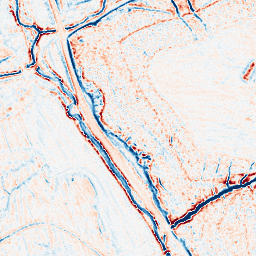
Category: edge_preserving
Decomposition family: bilateral
Decomposition parameters: d: 9
sigma_color: 150
sigma_space: 75
Upsampling method: bspline
Upsampling parameters: scale: 4
Upsampling scale: 4